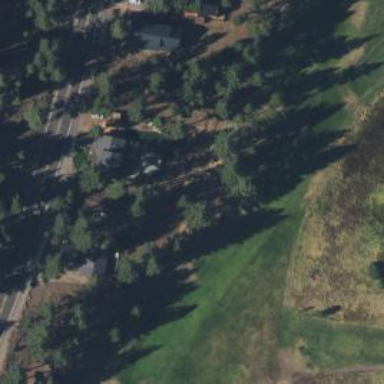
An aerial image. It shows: Grassy area designated as golf fairway.